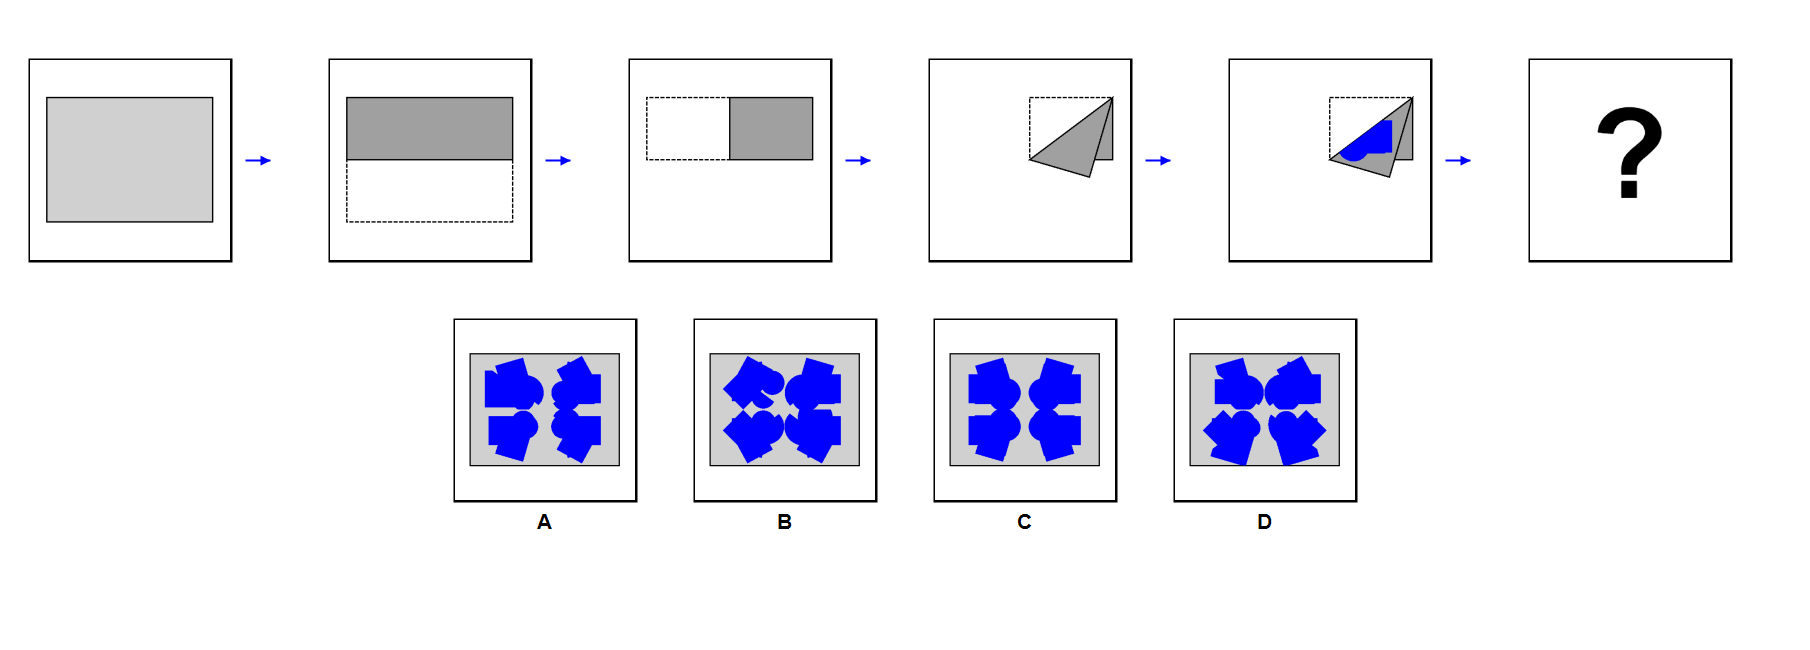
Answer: C